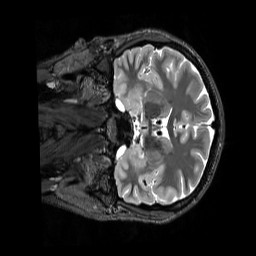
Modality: T2w
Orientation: coronal
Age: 26
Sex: female
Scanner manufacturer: siemens
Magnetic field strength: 3 T
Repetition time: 3.2 s
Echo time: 0.728 s